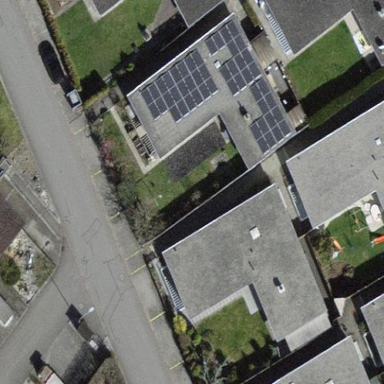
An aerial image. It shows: Residential building with flat roof.